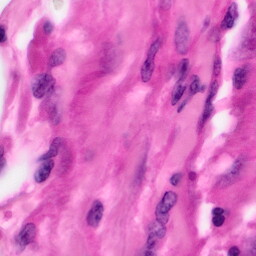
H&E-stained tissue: Pancreatic